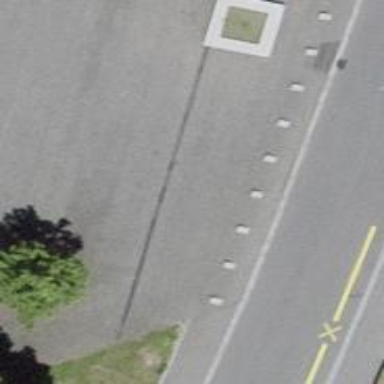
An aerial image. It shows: Bollard made of concrete.